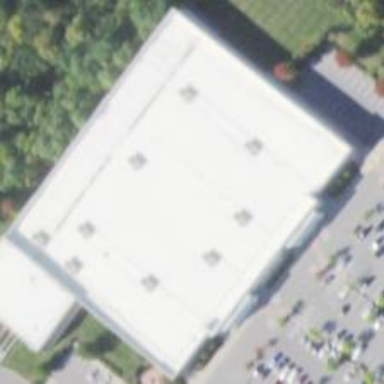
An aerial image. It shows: Department store building.